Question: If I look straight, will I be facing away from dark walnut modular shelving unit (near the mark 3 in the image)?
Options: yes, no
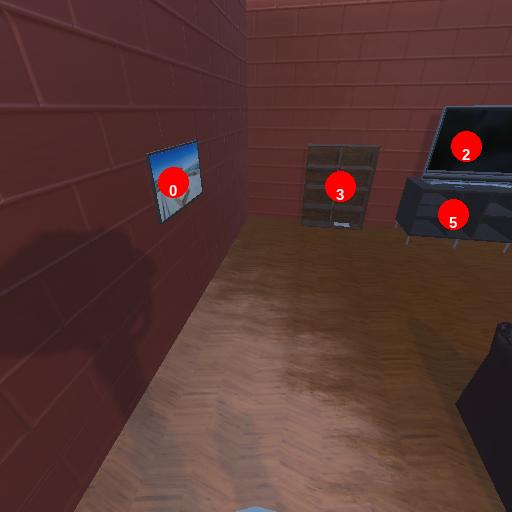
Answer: yes